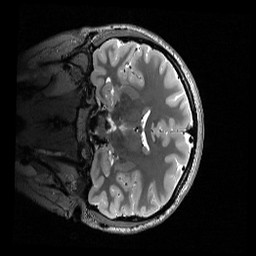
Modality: T2w
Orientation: coronal
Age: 19
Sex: female
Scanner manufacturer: siemens
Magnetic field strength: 3 T
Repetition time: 3.2 s
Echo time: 0.566 s